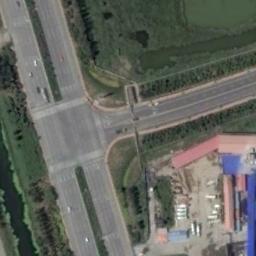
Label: intersection